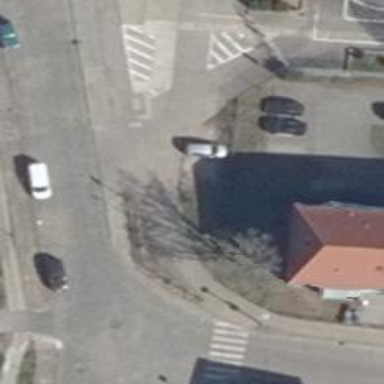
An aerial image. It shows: Footway with concrete surface.